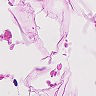
Metastatic tissue present: no